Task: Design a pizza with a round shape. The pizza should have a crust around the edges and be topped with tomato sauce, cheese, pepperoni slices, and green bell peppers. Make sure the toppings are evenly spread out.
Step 365:
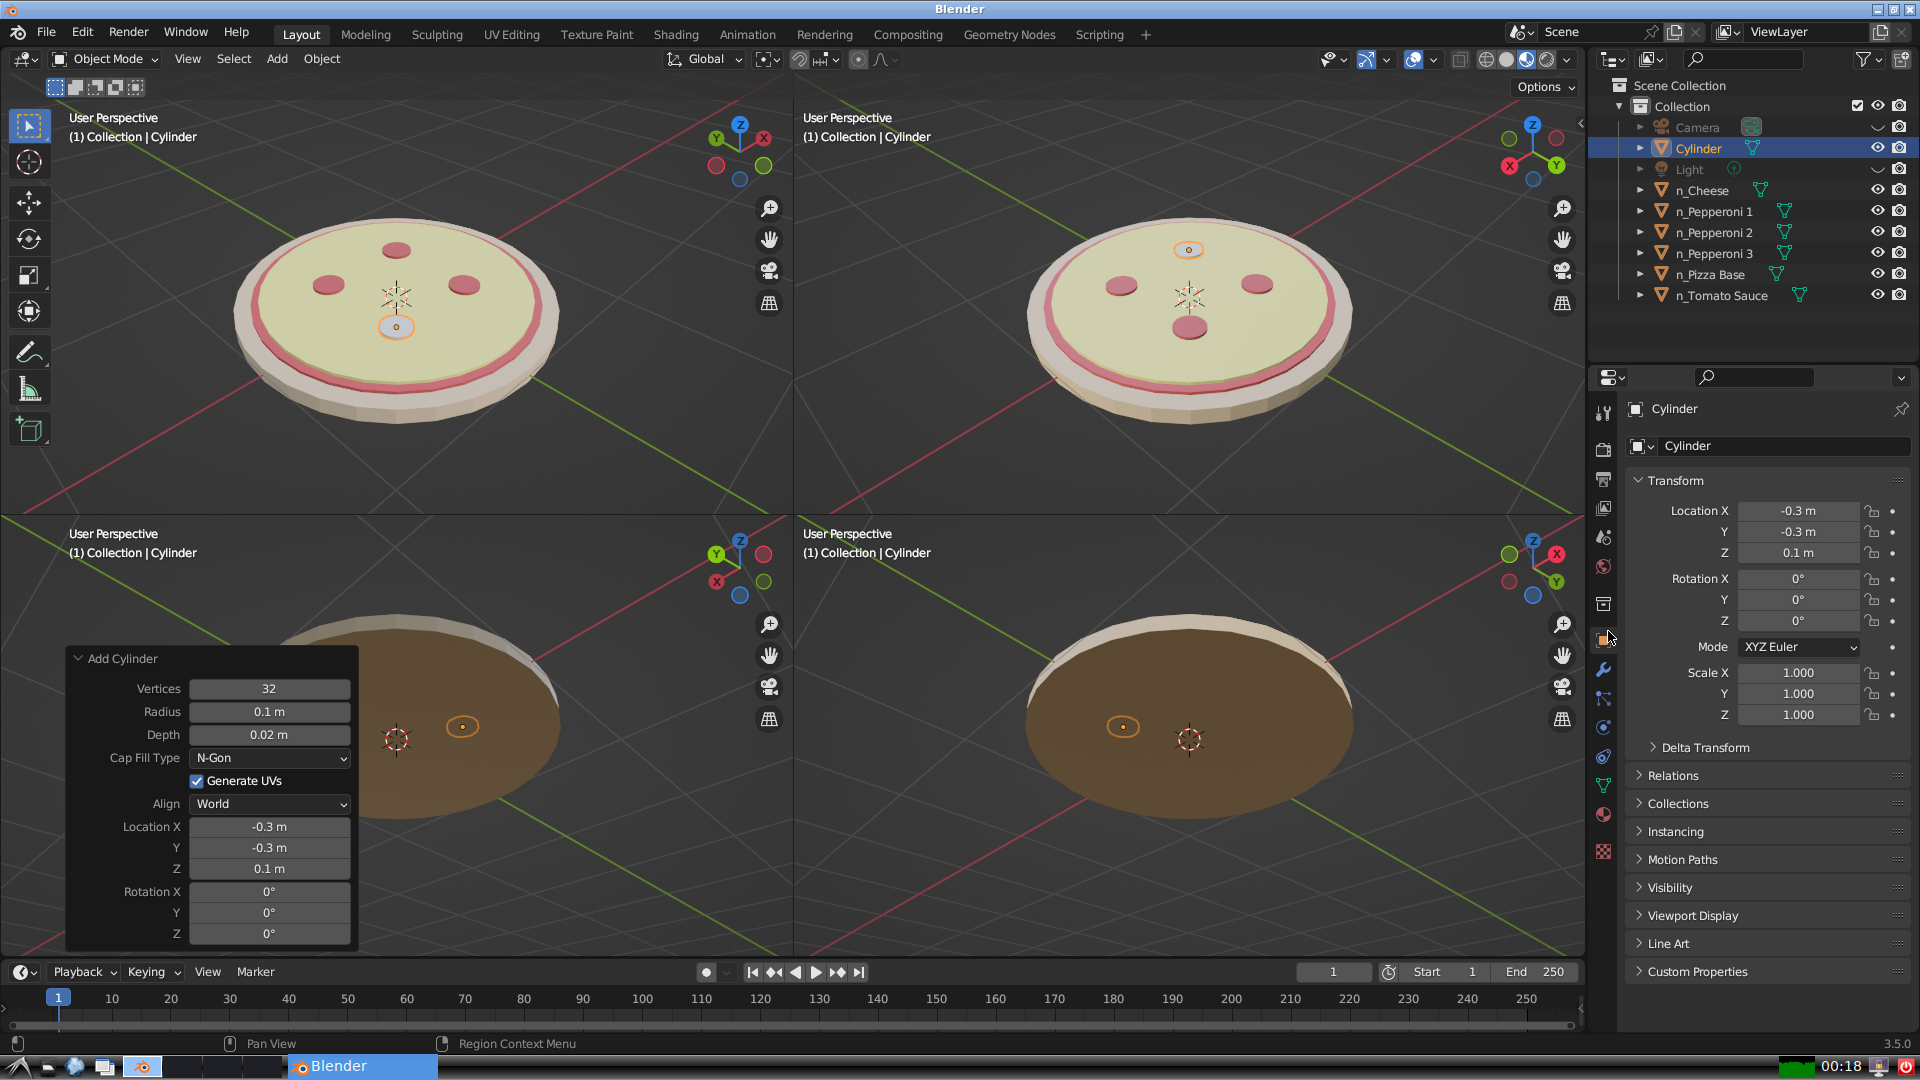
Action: {"mouse_move": [1732, 445]}